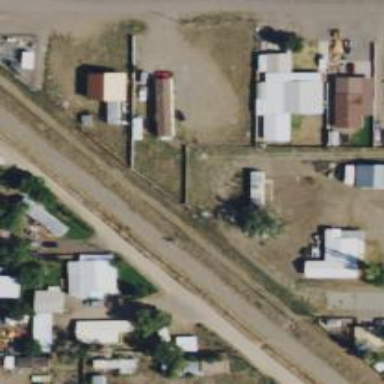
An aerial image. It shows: Alleyway designated as service road.